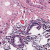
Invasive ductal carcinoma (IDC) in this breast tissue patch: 0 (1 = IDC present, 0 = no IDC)